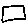
Label: square